В вертикальной капиллярной трубке, опущенной в сосуд с водой, вода поднимается до высоты $H$. Три изогнутые трубки $a, b$ и $c$, сделанные из такого же материала, опущены одним концом в сосуд с водой, как показано на рисунке.
Будет ли вода вытекать из других концов этих трубок?
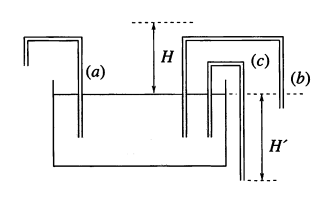
Ответ: В случае а - не вытечет; в случае б - сил поверхностного натяжения хватает для ее удержания; в случае в - вытечет.
Темы:
T, Механика, Поверхностное натяжение, 200 задач, Радиус кривизны, Формула Лапласа